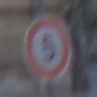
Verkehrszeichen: Geschwindigkeit5
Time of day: SunriseSunset
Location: Outdoor (Urban)
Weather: PartlyCloudy
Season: NotSpecified
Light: Natural